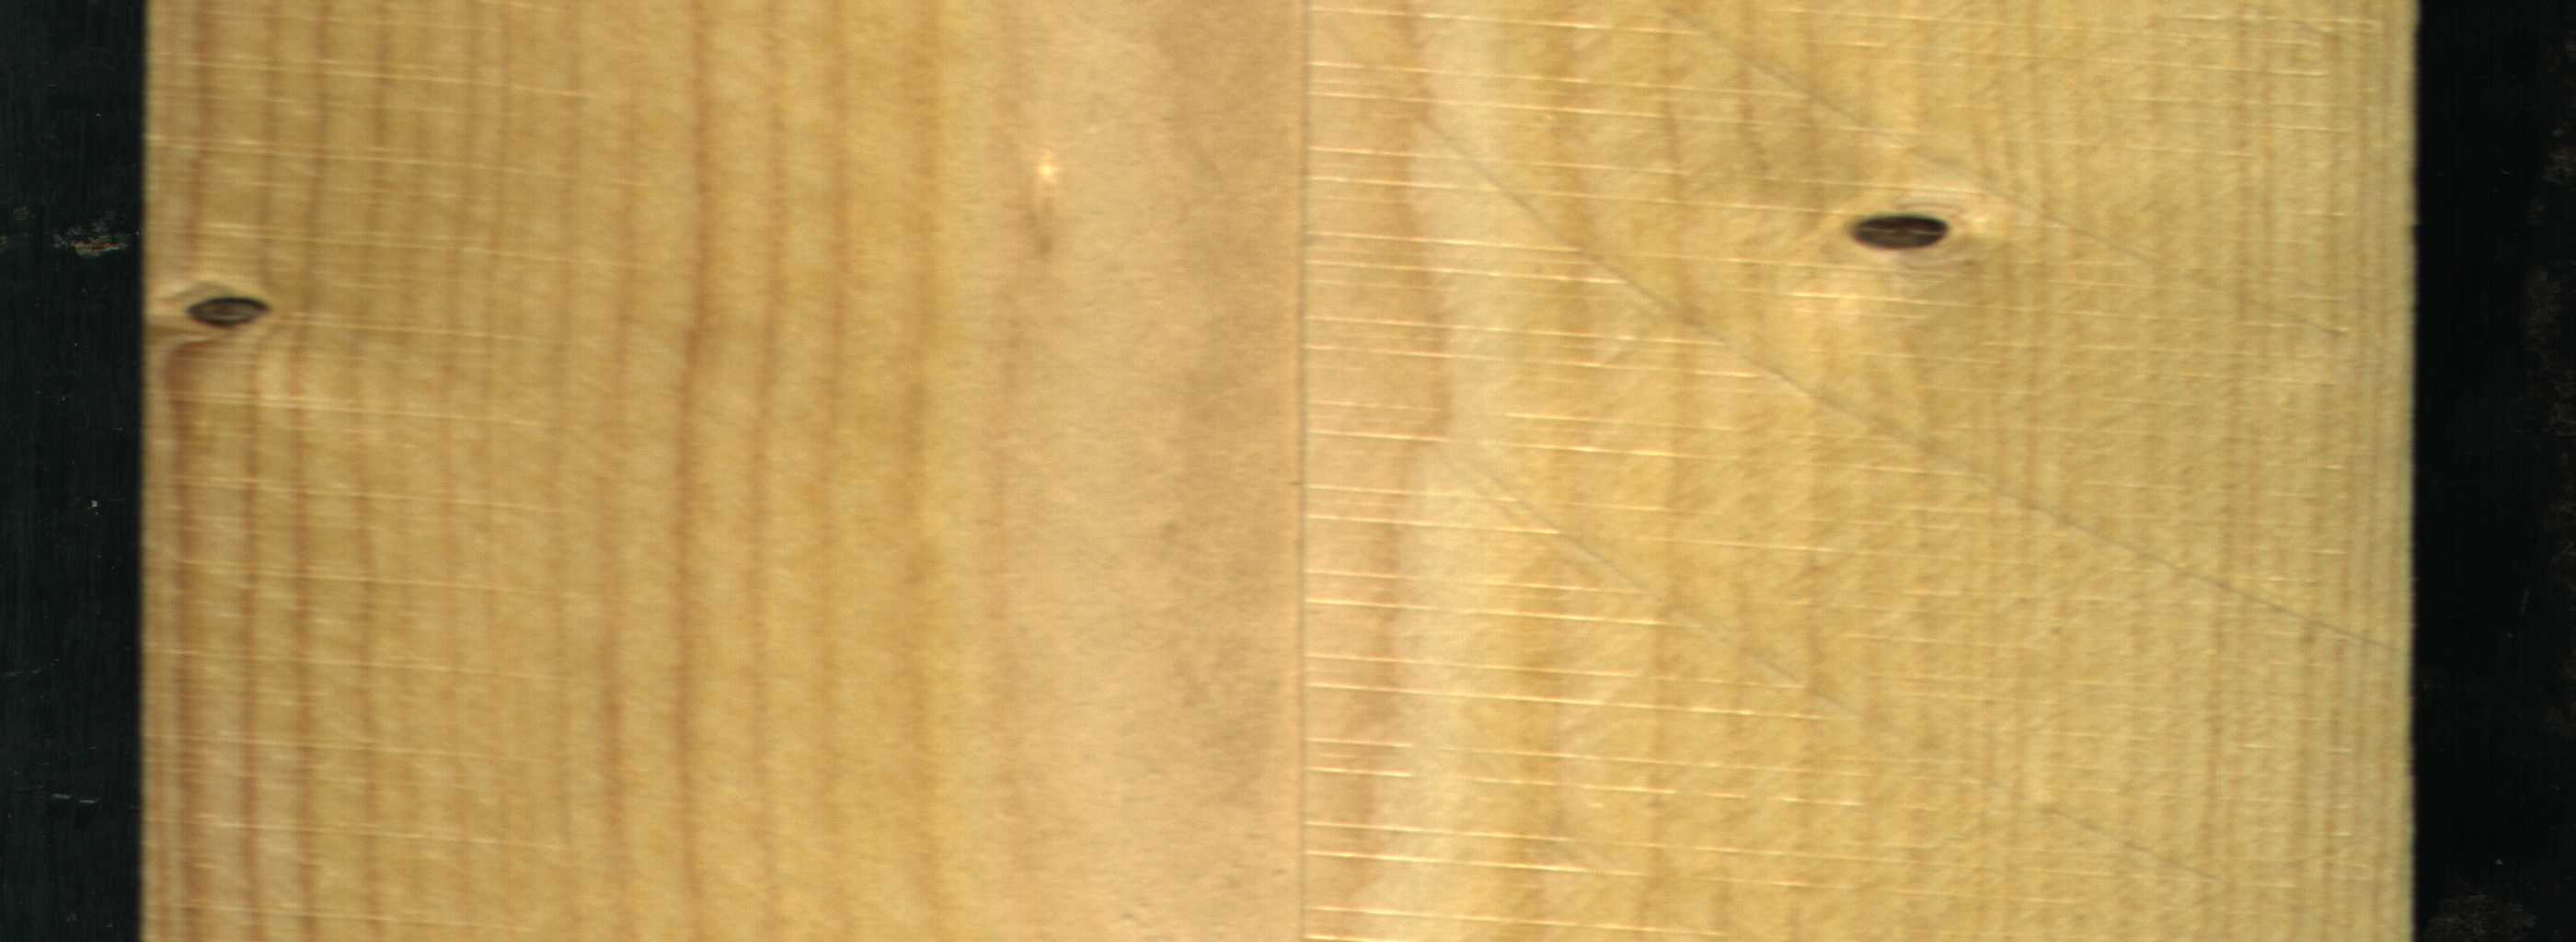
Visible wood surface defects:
Dead_Knot
Dead_Knot